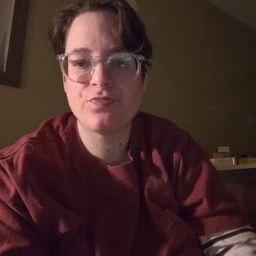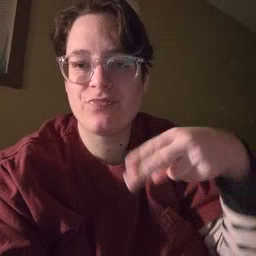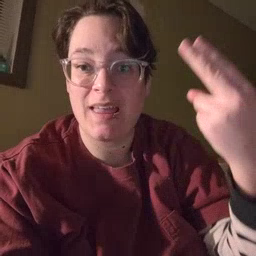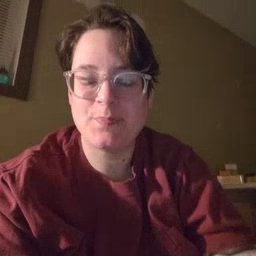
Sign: high